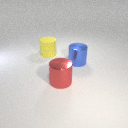
large red metal cylinder in front of large yellow rubber cylinder